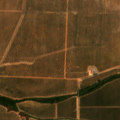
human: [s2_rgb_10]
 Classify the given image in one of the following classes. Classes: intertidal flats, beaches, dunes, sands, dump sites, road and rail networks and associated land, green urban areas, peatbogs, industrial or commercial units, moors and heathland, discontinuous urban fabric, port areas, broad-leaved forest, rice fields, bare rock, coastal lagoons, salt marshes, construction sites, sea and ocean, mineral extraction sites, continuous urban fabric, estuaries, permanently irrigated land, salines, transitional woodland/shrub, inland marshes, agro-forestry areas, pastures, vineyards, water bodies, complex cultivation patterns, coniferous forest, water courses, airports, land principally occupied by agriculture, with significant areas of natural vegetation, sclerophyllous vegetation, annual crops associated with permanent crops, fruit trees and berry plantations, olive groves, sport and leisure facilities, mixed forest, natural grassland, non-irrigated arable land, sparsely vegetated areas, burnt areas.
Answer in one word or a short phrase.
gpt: olive groves